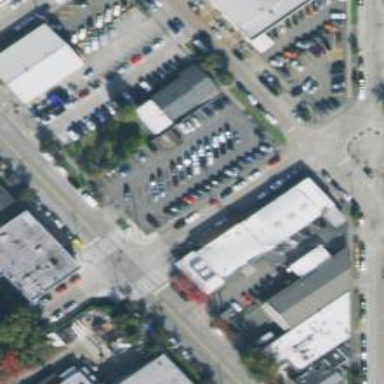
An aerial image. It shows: Parking area with surface.